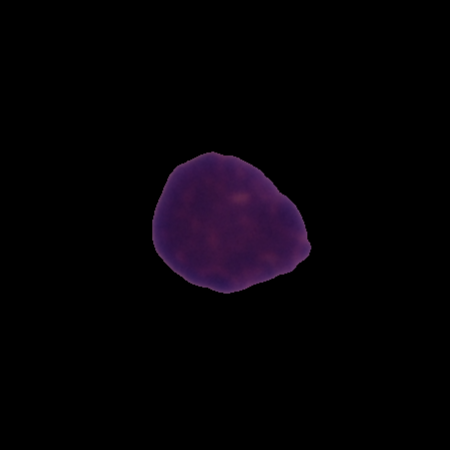
Label: healthy